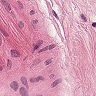
Metastatic tissue present: no